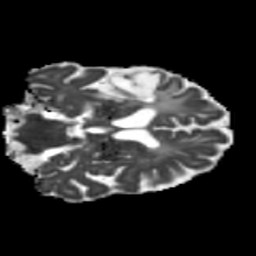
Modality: MD
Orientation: coronal
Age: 75
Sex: male
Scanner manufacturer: siemens
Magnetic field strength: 3 T
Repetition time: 5.25 s
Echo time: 0.08 s